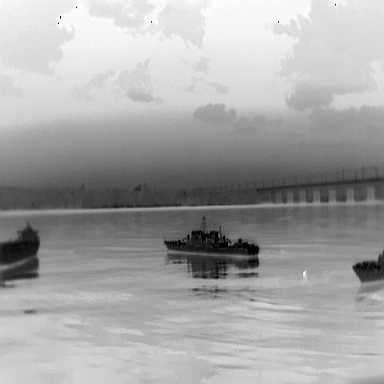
There are two warships in the infrared image.